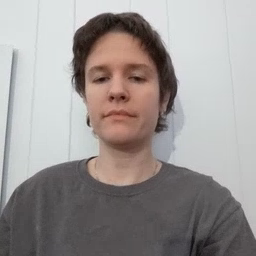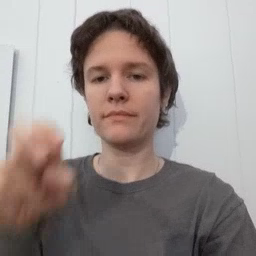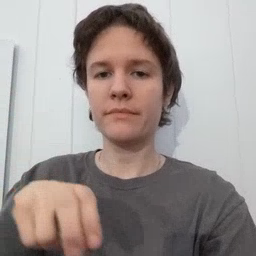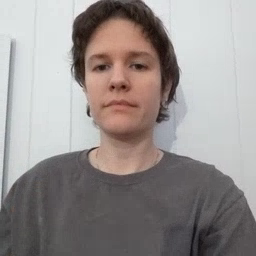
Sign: chair